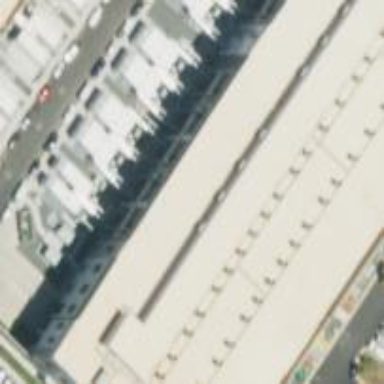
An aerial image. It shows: Data center building.